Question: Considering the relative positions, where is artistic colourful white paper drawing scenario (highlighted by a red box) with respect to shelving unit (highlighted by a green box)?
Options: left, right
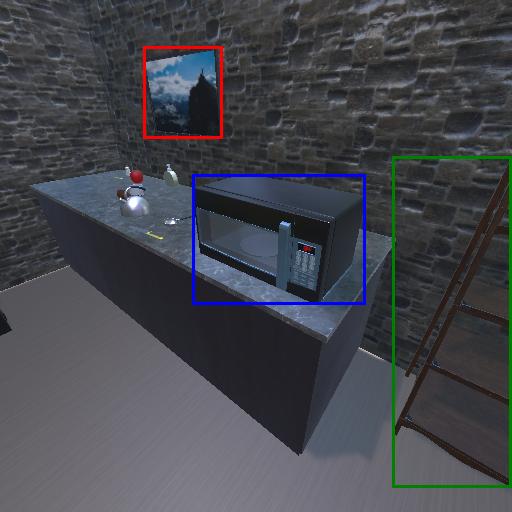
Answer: left